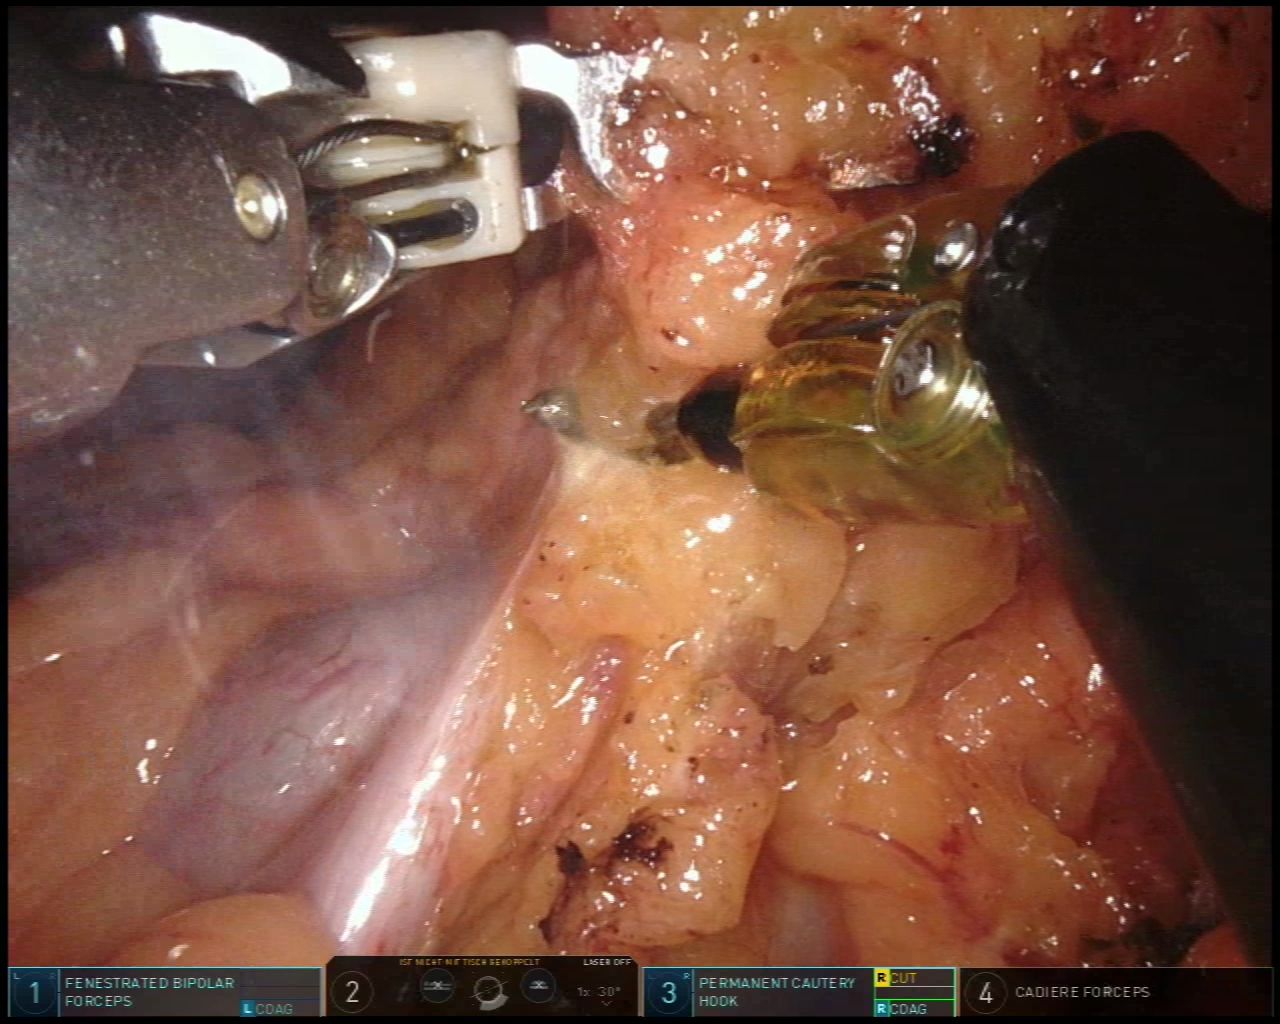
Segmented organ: stomach
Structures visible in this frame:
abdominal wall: no
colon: yes
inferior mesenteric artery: no
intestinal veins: no
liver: no
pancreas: no
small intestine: no
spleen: no
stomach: yes
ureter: no
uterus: no
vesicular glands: no